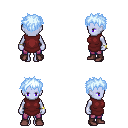
a pixel art fantasy rpg character, female body template, dark elf, purple skin, maroon tunic, magenta pants, white cyan bedhead hairstyle, bracelets, maroon shoes, four views (front, back, left, right), 2x2 character sprite sheet, small pixel art, hard edges, no anti-aliasing